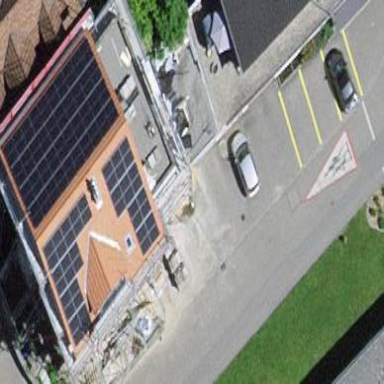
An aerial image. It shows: Garage.